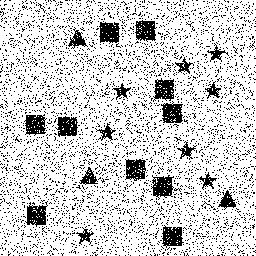
Squares: 10
Triangles: 3
Stars: 8
Total shapes: 21